Here is the envelope spectrum of one vibration snapshot from a rolling-element bearing, with each characteristic fault-frequency family marked on the frequency axis. Based on the visible evidence, which condition applies: normal, inner_race, outer_race, ball?
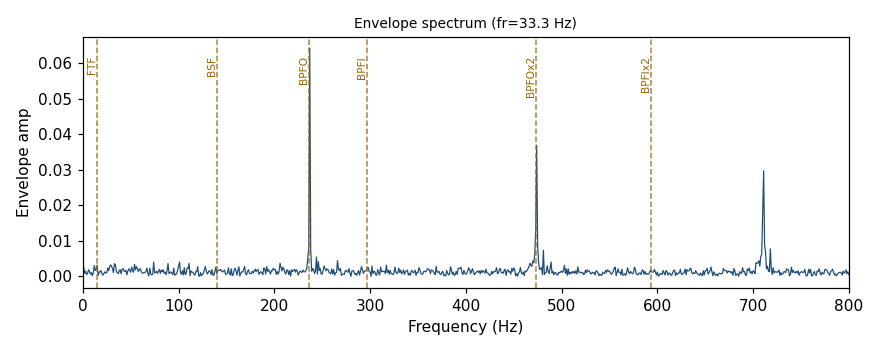
Answer: outer_race